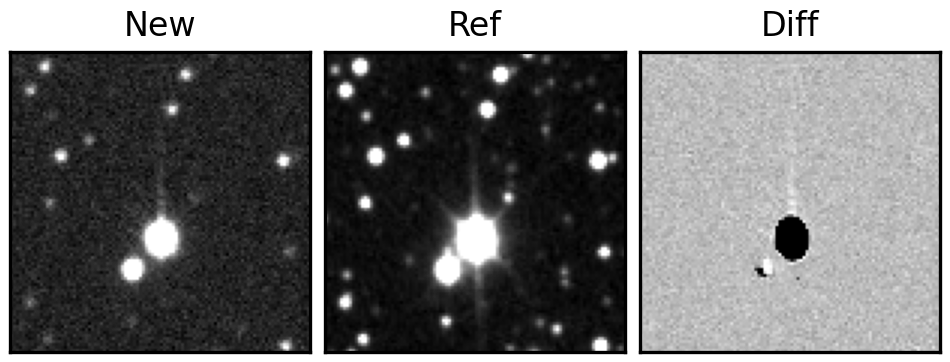
Label: bogus